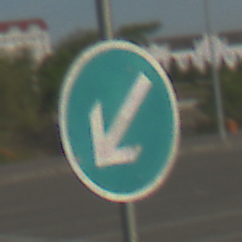
Verkehrszeichen: VorgeschriebeneVorbeifahrtLinks
Umgebung: Outdoor, Suburban
Tageszeit: MorningAfternoon
Wetter: PartlyCloudy
Licht: Natural
Jahreszeit: NotSpecified
Kontrast: HighContrast